Field crop: maize
Growth stage: 2
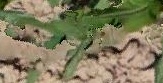
Species: maize